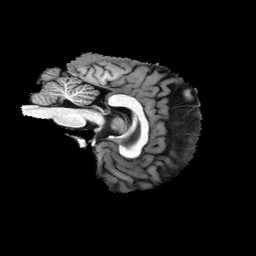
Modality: T1w
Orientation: sagittal
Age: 22
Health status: healthy
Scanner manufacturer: philips
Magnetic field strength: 3 T
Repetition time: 0.007818 s
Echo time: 0.00359 s